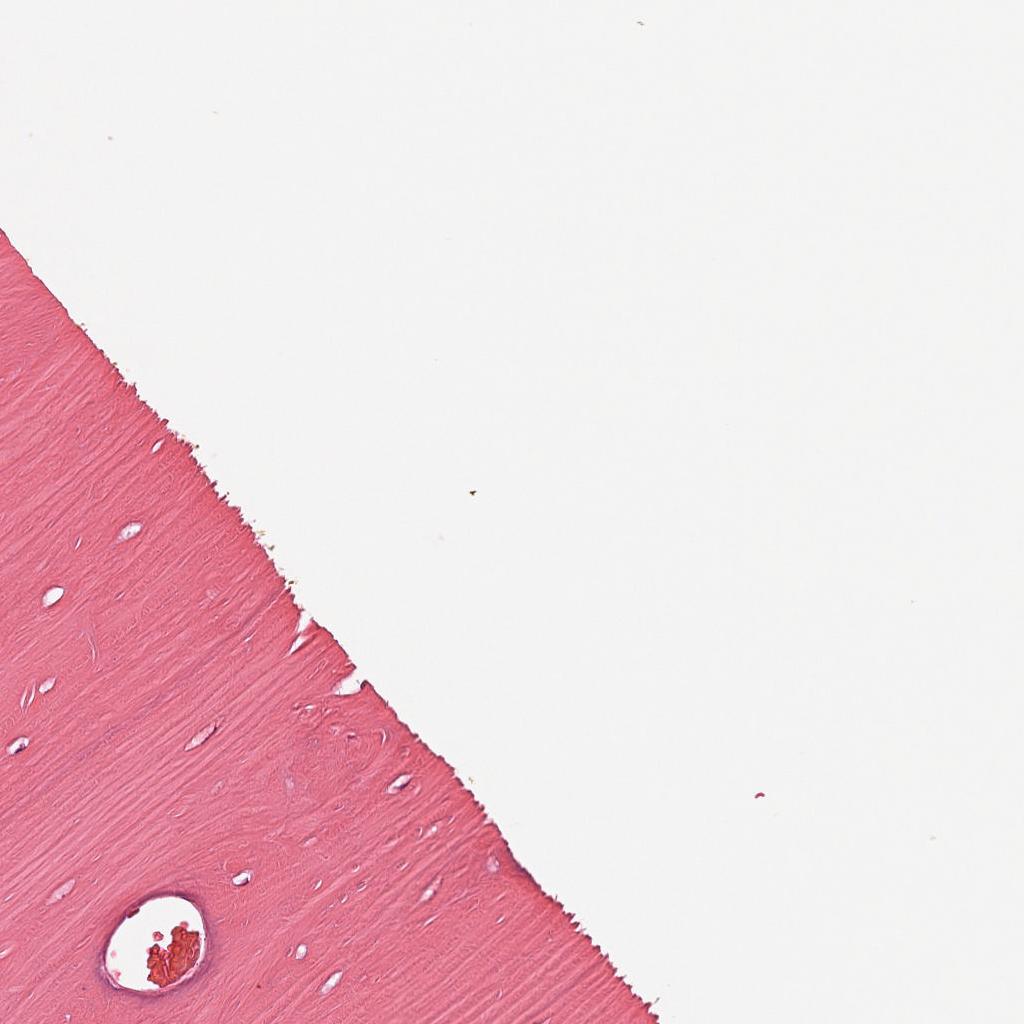
Label: Non-Tumor